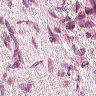
Metastatic tissue present: no